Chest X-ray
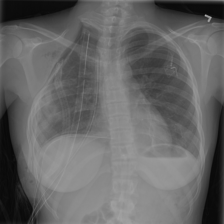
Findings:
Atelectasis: negative
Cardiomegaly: negative
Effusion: negative
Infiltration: negative
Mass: negative
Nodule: negative
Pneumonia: negative
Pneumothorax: positive
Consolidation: negative
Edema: negative
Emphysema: negative
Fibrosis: negative
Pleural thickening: negative
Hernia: negative